Question: I'm trying to set up a basic example using PhoneGap and JQuery mobile. I cannot get the page to load properly in my browser. The problem is the page is just rendering like normal html.
Sources I've consulted..
<URL>
<URL>
<URL>
It should look like this: <URL>
What I'm getting:

My folder structure:
'''
/assets/
-/www/
--/cordova-2.4.0.js
--/index.html
--/jquery-1.8.2.js
--/jquery.mobile-1.2.0.css
--/jquery.mobile-1.2.0.js
'''
Here's my basic html page:
'''
<!DOCTYPE HTML>
<html>
<head>
<title>PhoneGap</title>
<meta name="viewport" content="width=device-width, initial-scale=1">
<script type="text/javascript" charset="utf-8" src="cordova-2.4.0.js"></script>
<link rel="stylesheet" type="type/css" href="jquery.mobile-1.2.0.css"/>
<script src="jquery-1.8.2.js"></script>
<script src="jquery.mobile-1.2.0.js"></script>
<body>
<div data-role="page">
<div data-role="header">
<h1>Single page</h1>
</div><!-- /header -->
<div data-role="content">
<p>This is a single page boilerplate template that you can copy to build your first jQuery Mobile page. Each link or form from here will pull a new page in via Ajax to support the animated page transitions.</p>
<p>Just view the source and copy the code to get started. All the CSS and JS is linked to the jQuery CDN versions so this is super easy to set up. Remember to include a meta viewport tag in the head to set the zoom level.</p>
<p>This template is standard HTML document with a single "page" container inside, unlike a <a href="multipage-template.html" data-ajax="false">multi-page template</a> that has multiple pages within it. We strongly recommend building your site or app as a series of separate pages like this because it's cleaner, more lightweight and works better without JavaScript.</p>
</div><!-- /content -->
<button>text</button>
<div data-role="footer">
<h4>Footer content</h4>
</div><!-- /footer -->
</div><!-- /page -->
</body>
</html>
'''
Edit: Here's what's in my logcat..
'''
02-20 11:31:47.342: E/Web Console(18138): Uncaught SyntaxError: Unexpected token ; at file:///android_asset/www/jquery.mobile-1.2.0.js:2655
'''
Here's a link to google drive with my www folder in it...
<URL>
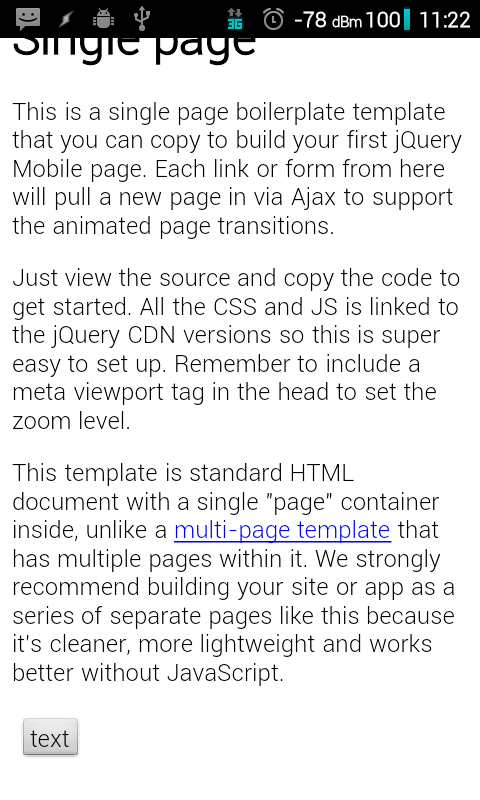
Answer: Your problem is in , jQuery Mobile 1.2 is not going to work with any jQuery above version 1.8.3.
You can even test it on this jSFiddle example: <URL>, you only need to change jQuery version in top left corner. Change it to a 1.9.1. and everything will brake.
So change this:
'''
<script src="jquery-1.9.1.js"></script>
'''
to a version 1.8.3.
I have downloaded your source. I found that your jQuery Mobile css and js source are the problem, redownload them from my jsFiddle example. Then everything will work correctly.